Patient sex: M
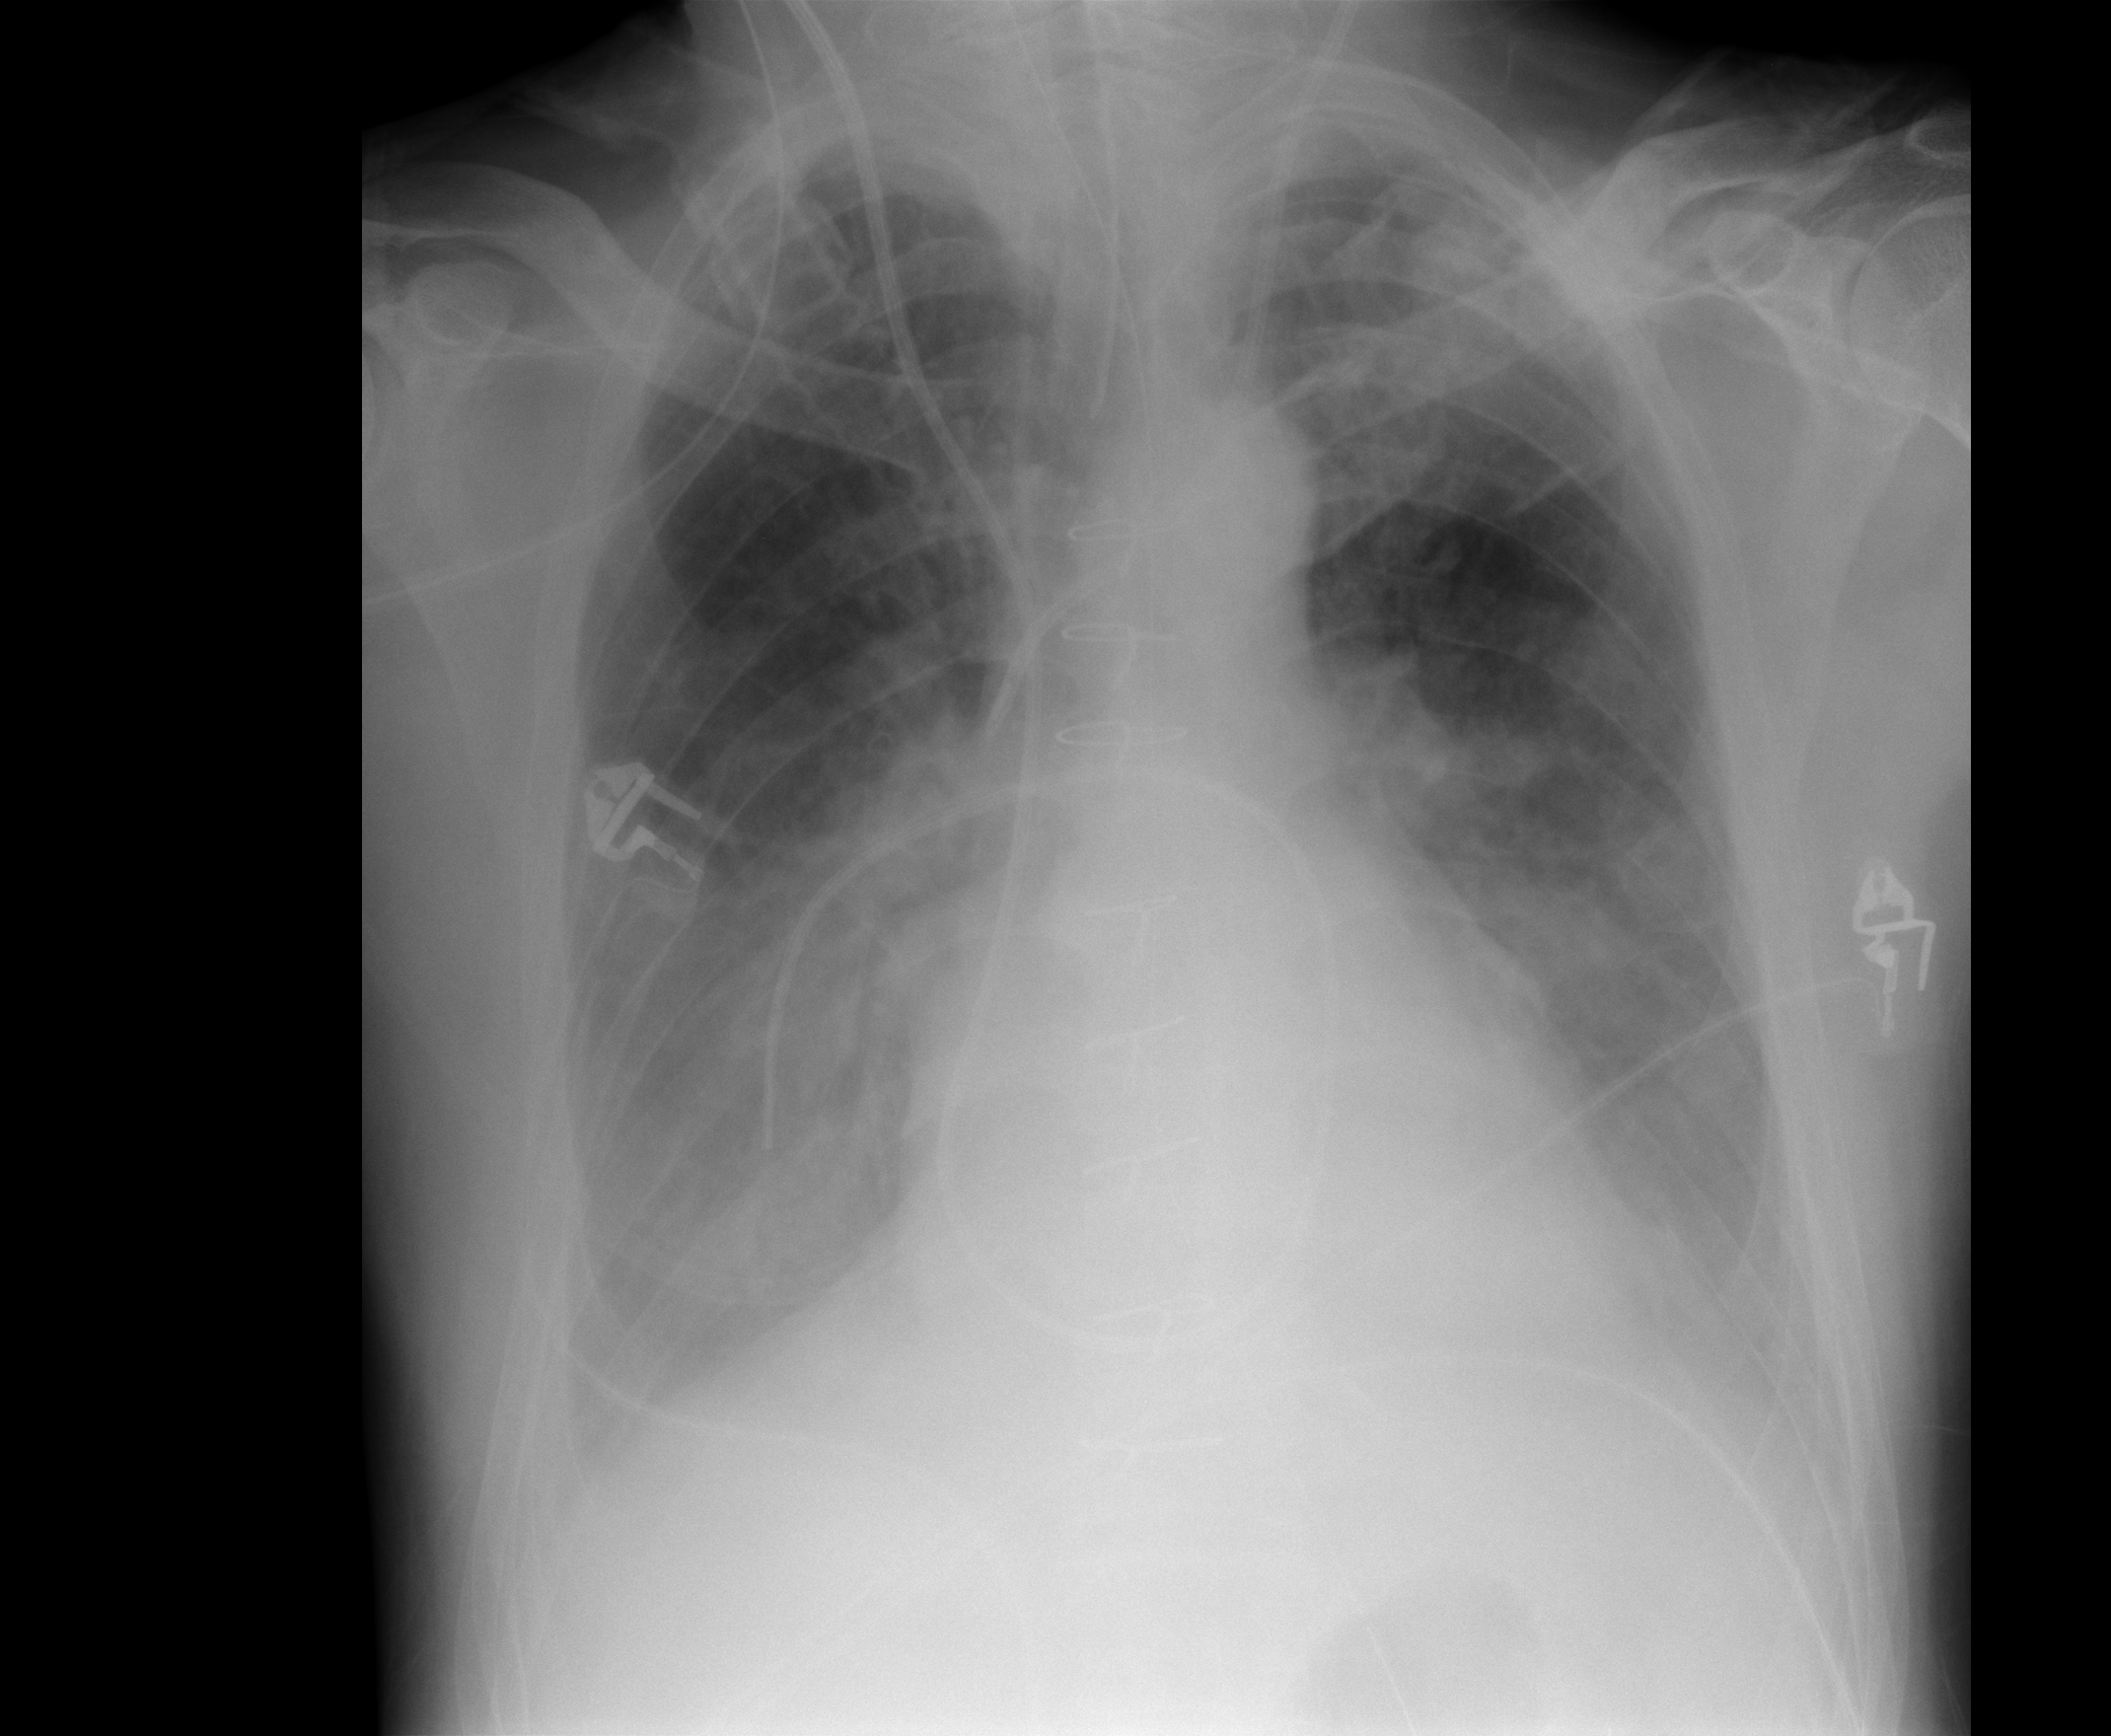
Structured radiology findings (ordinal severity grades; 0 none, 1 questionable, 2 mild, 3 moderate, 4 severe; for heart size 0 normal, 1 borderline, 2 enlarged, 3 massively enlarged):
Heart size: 0
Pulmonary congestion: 2
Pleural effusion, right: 2
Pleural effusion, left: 2
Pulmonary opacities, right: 0
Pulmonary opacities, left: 0
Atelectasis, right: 2
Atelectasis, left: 2